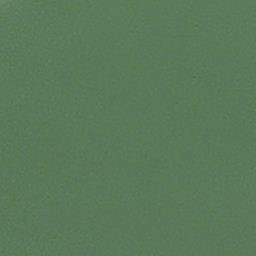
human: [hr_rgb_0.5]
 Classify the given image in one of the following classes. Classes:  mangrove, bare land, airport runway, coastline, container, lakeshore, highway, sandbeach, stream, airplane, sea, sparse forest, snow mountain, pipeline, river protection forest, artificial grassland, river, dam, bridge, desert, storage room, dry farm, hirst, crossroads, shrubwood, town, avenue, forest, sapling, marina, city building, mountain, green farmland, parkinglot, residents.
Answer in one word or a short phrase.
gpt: sea